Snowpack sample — Snodgrass Mountain, Crested Butte, Colorado (2/4/25, 12:06 PM MST)
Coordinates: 38.923, -106.968
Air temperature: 35 °F
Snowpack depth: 80 cm
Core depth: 60 cm
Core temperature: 32 °F
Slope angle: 14°, slope face: 78°
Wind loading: low
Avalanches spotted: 0
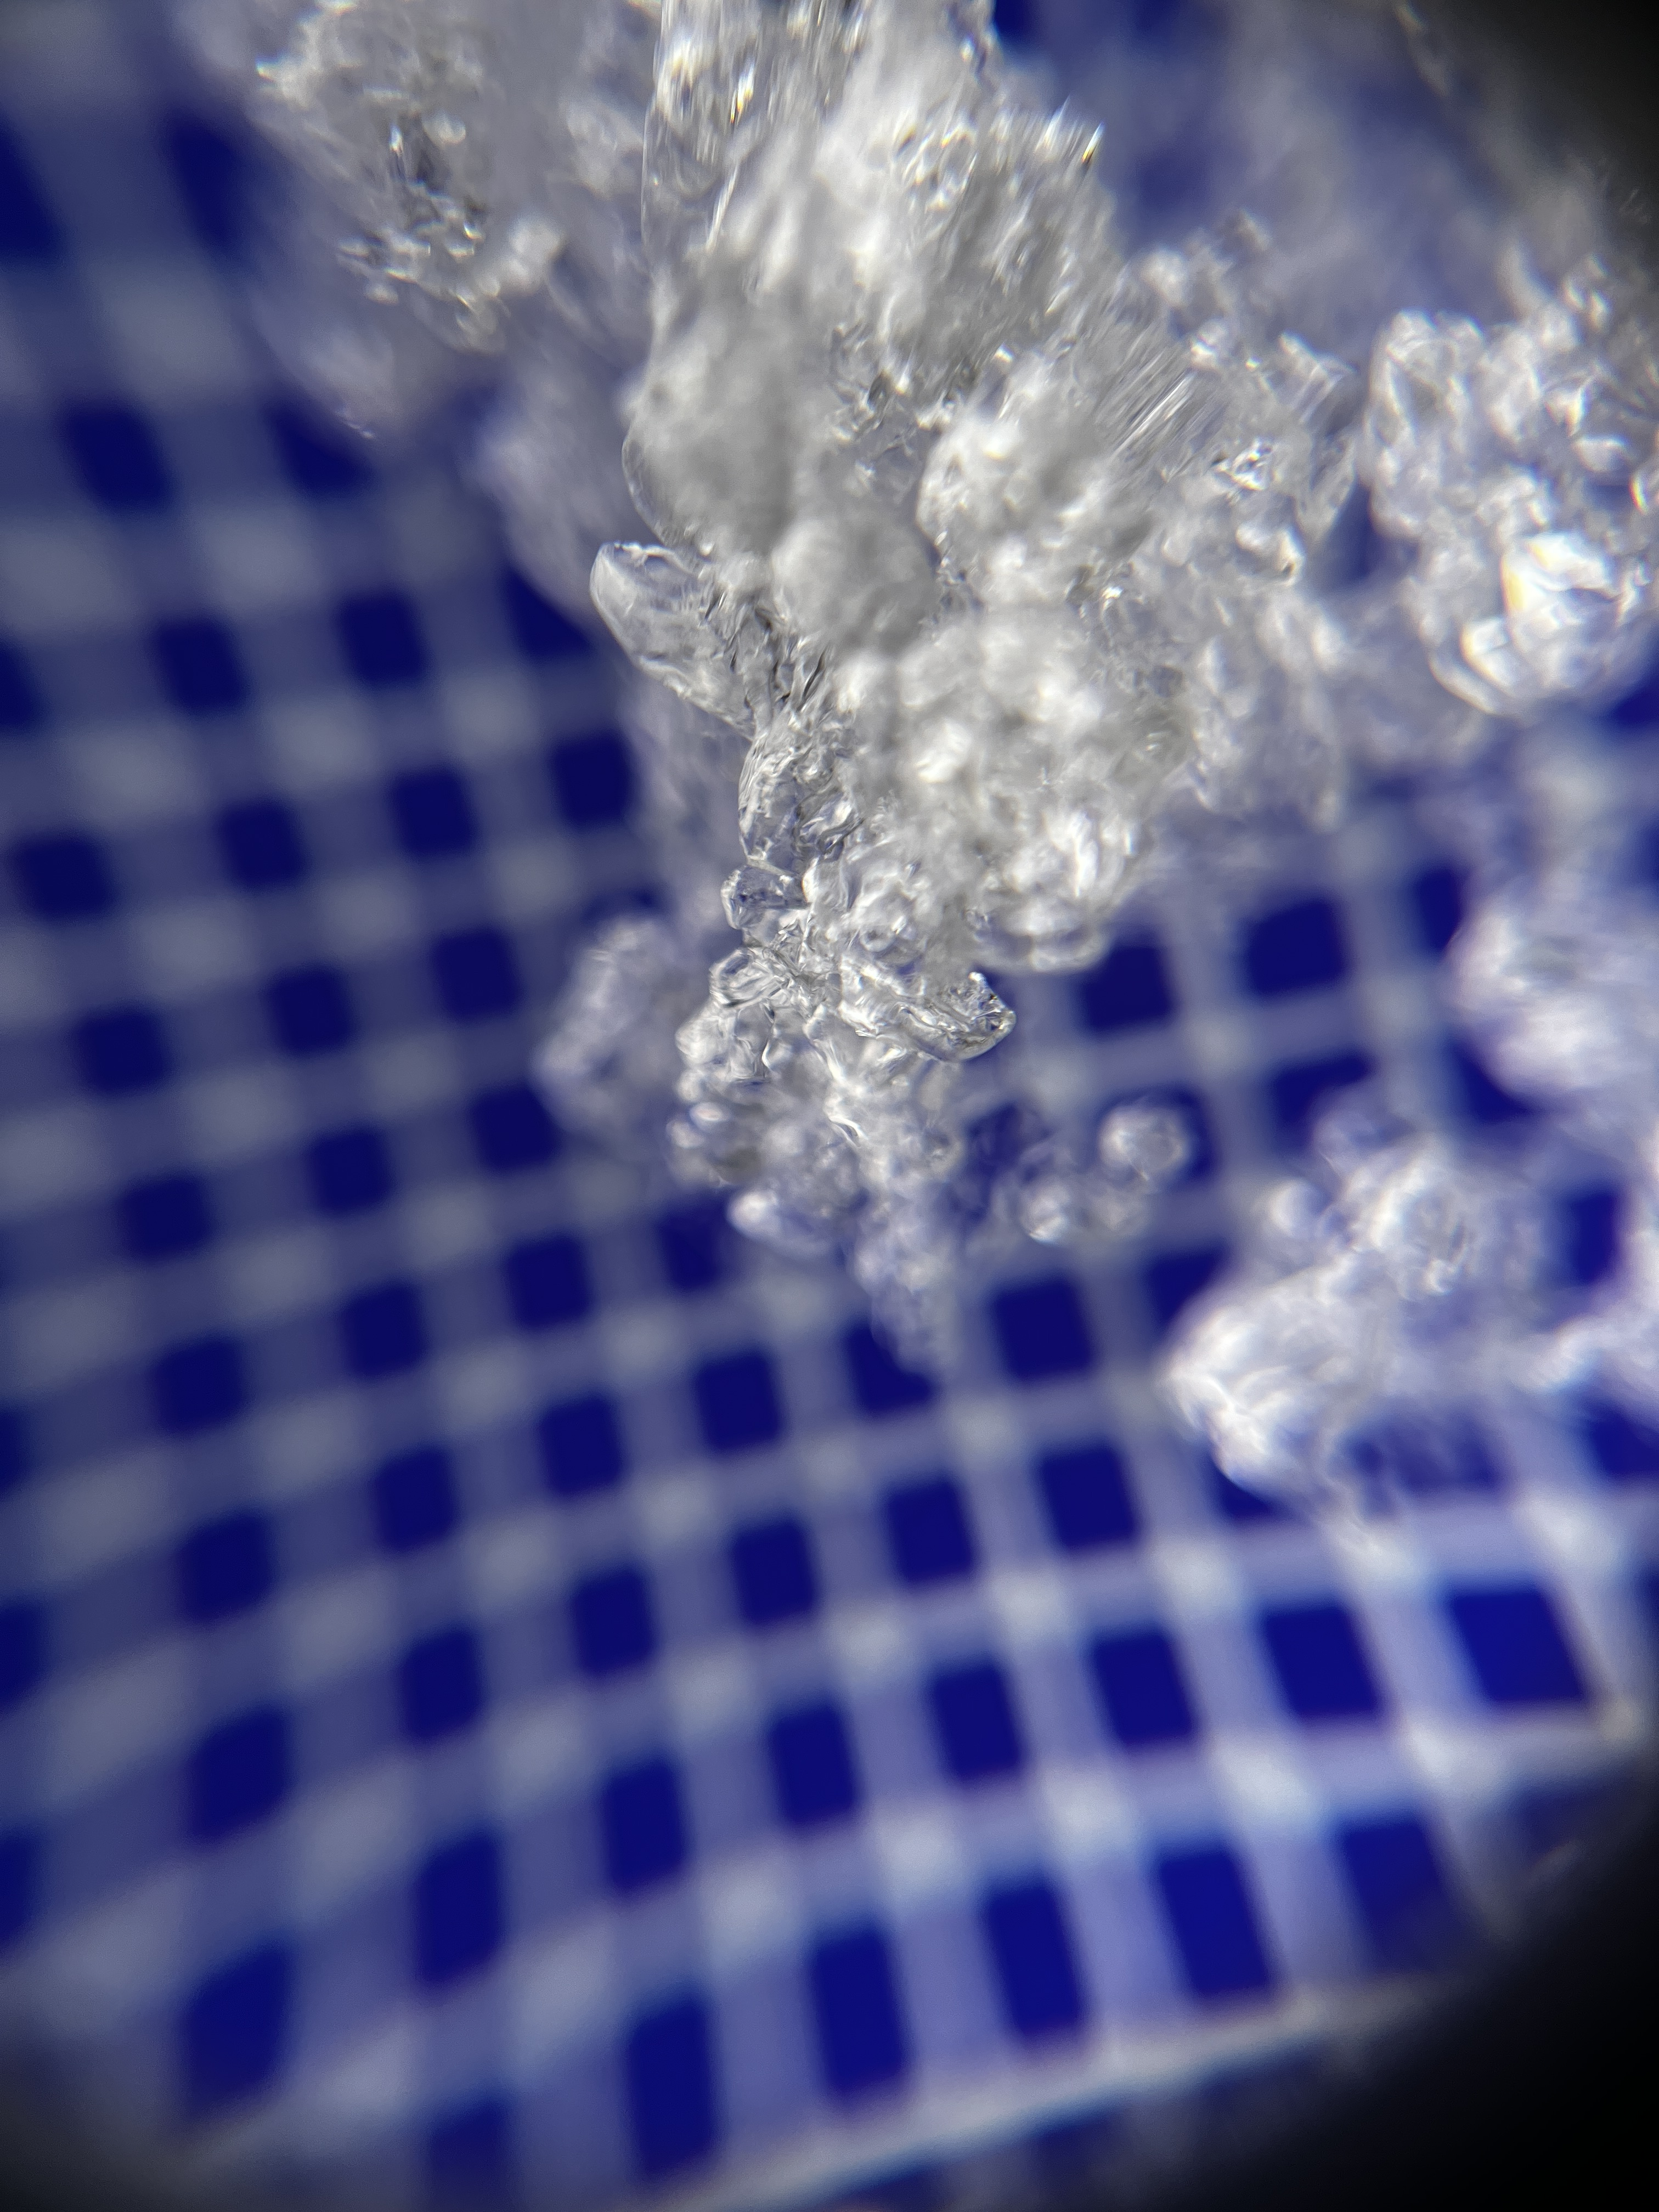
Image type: magnified_profile
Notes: No avalanches nearby, unusually warm weather for the last month reported by residents, Collected 25 yards from treeline